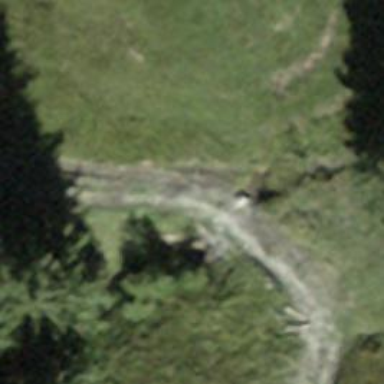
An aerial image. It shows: Culvert tunnel.